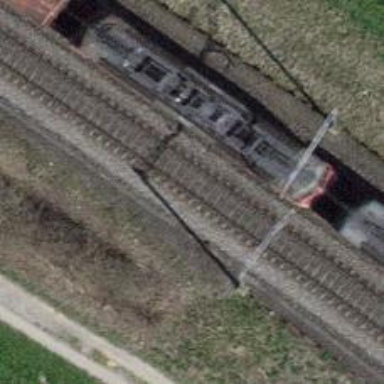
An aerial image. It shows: Railway track with contact line for electrification.